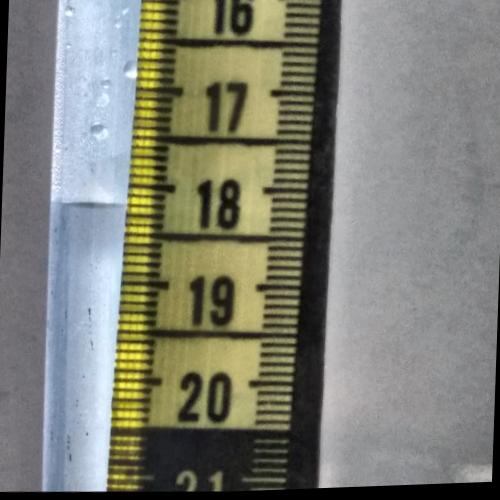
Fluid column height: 18.2 cm